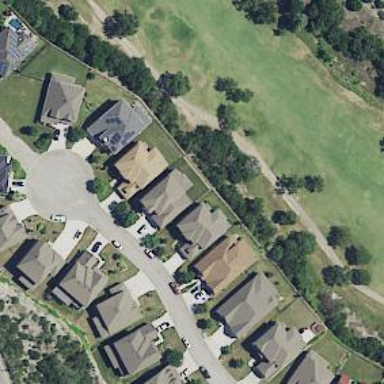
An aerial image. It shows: Path used for both walking and golf.